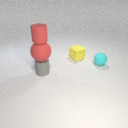
small cyan rubber sphere to the right of small yellow rubber cube